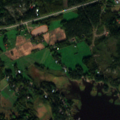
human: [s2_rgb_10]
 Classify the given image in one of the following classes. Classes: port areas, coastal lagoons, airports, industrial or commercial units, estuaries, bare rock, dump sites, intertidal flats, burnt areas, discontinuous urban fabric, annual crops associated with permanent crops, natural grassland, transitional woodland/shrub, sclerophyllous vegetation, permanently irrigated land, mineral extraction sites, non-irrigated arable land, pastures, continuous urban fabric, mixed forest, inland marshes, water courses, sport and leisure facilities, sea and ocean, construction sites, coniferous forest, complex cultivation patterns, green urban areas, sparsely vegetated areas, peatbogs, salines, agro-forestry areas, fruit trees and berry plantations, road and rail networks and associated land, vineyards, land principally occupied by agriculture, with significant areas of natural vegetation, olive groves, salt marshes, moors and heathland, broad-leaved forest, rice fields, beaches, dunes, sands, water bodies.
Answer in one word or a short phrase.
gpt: discontinuous urban fabric, non-irrigated arable land, land principally occupied by agriculture, with significant areas of natural vegetation, coniferous forest, mixed forest, salt marshes, sea and ocean